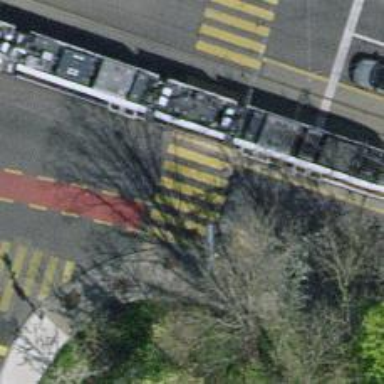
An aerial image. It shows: Road crossing with traffic signals.